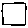
Label: square